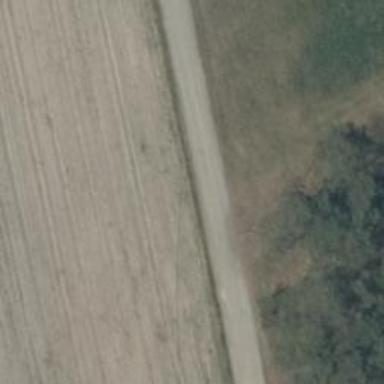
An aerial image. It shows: Track with grade 2 gravel surface.